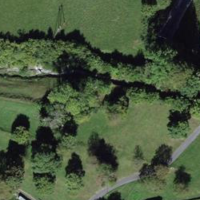
EUNIS habitat code: 24
Species observed at this site:
Geum rivale